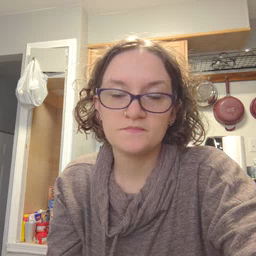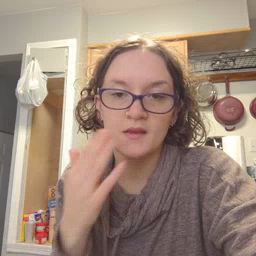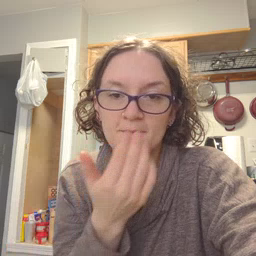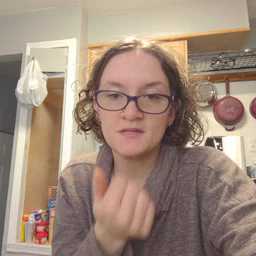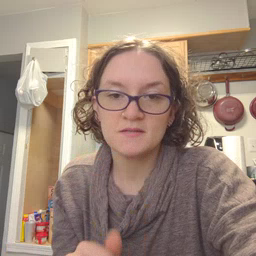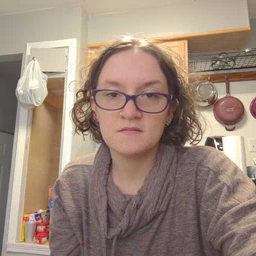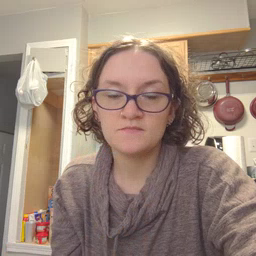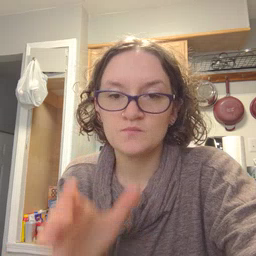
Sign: napkin